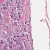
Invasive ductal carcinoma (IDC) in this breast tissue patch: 1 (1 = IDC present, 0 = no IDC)